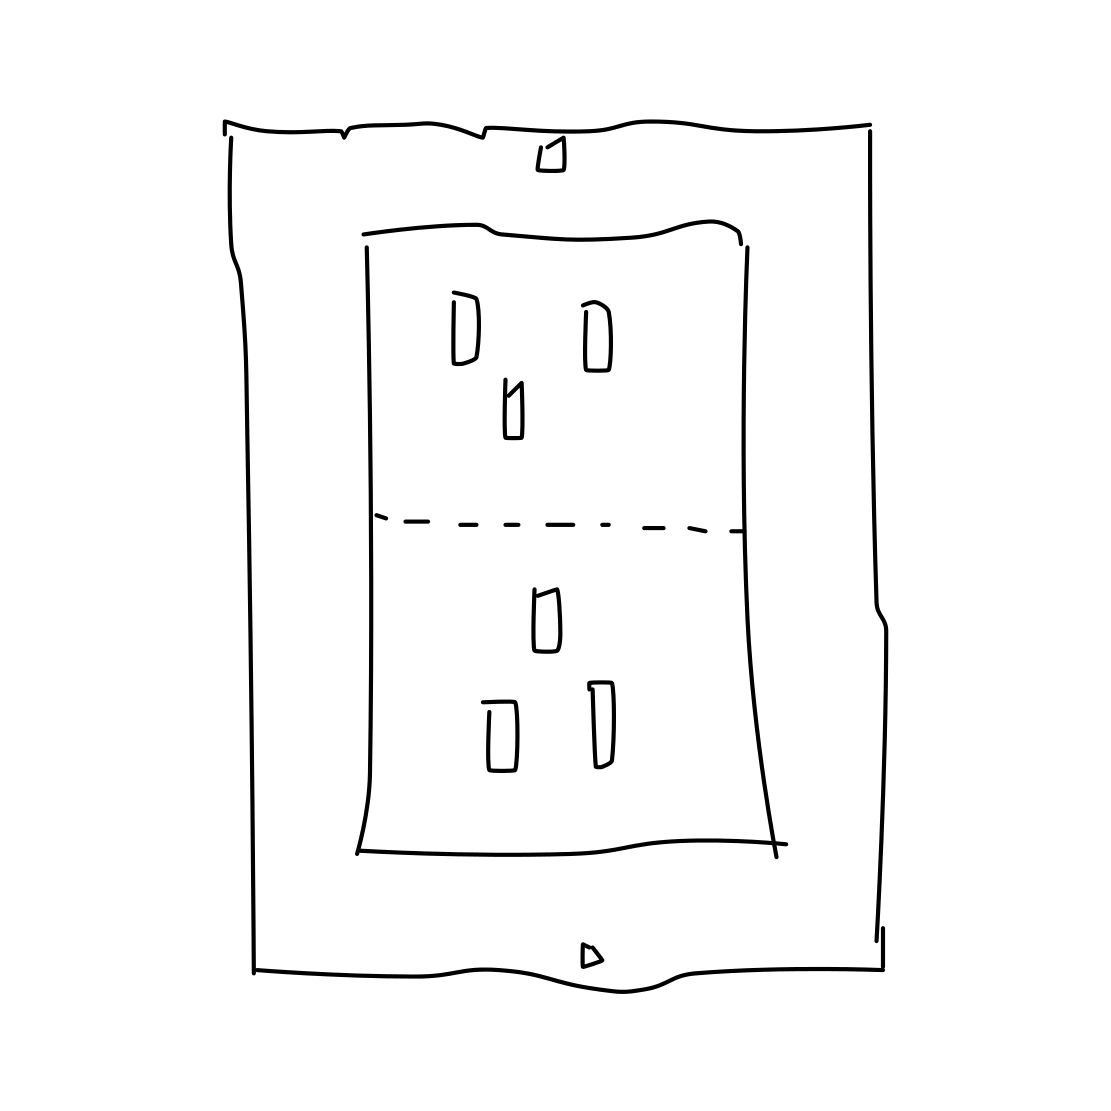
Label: power outlet